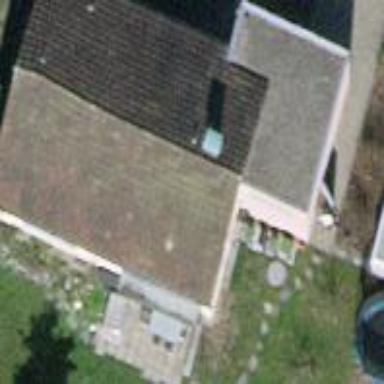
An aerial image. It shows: Detached building with gabled tile roof.